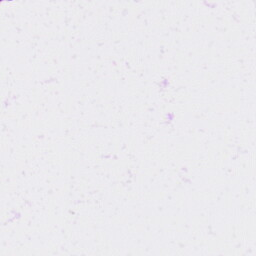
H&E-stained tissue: Skin